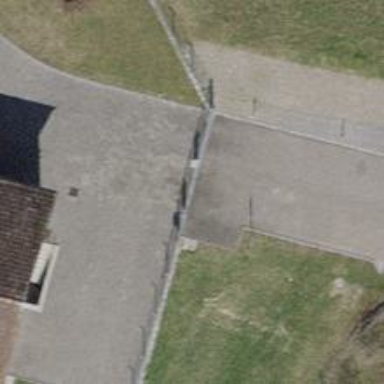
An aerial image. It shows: Gate.